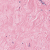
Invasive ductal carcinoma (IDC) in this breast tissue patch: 0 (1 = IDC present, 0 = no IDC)